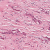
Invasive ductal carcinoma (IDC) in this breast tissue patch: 1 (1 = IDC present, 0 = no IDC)